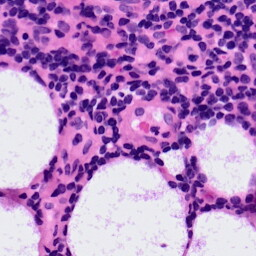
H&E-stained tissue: LymphNode